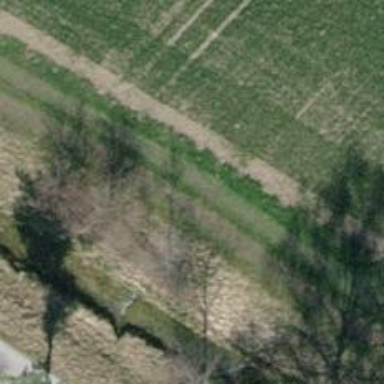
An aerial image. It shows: Minor power line.